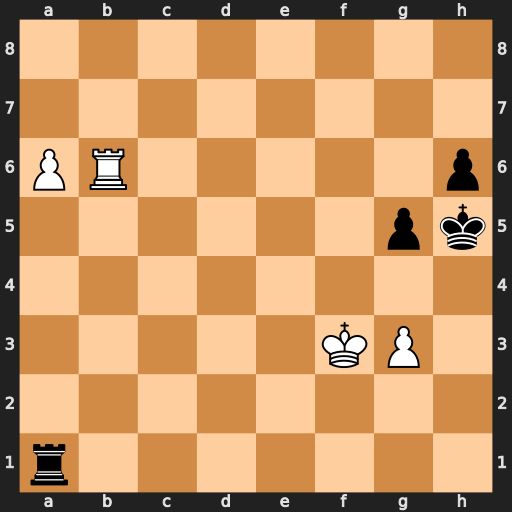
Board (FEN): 8/8/PR5p/6pk/8/5KP1/8/r7
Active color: w
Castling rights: -
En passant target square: -
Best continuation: g4+ Kh4 Rxh6#